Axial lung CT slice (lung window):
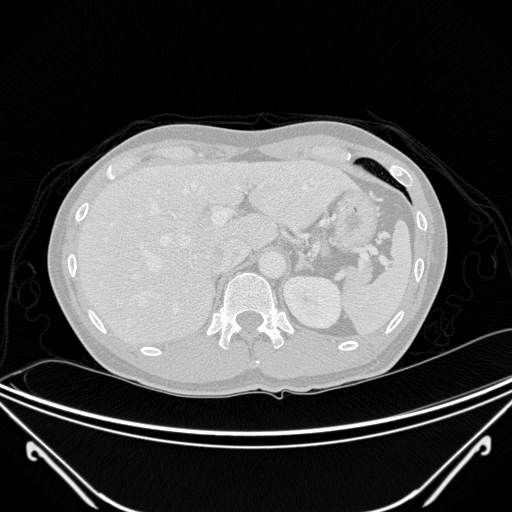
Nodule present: no